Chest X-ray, AP view. Patient: 50 years old, sex M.
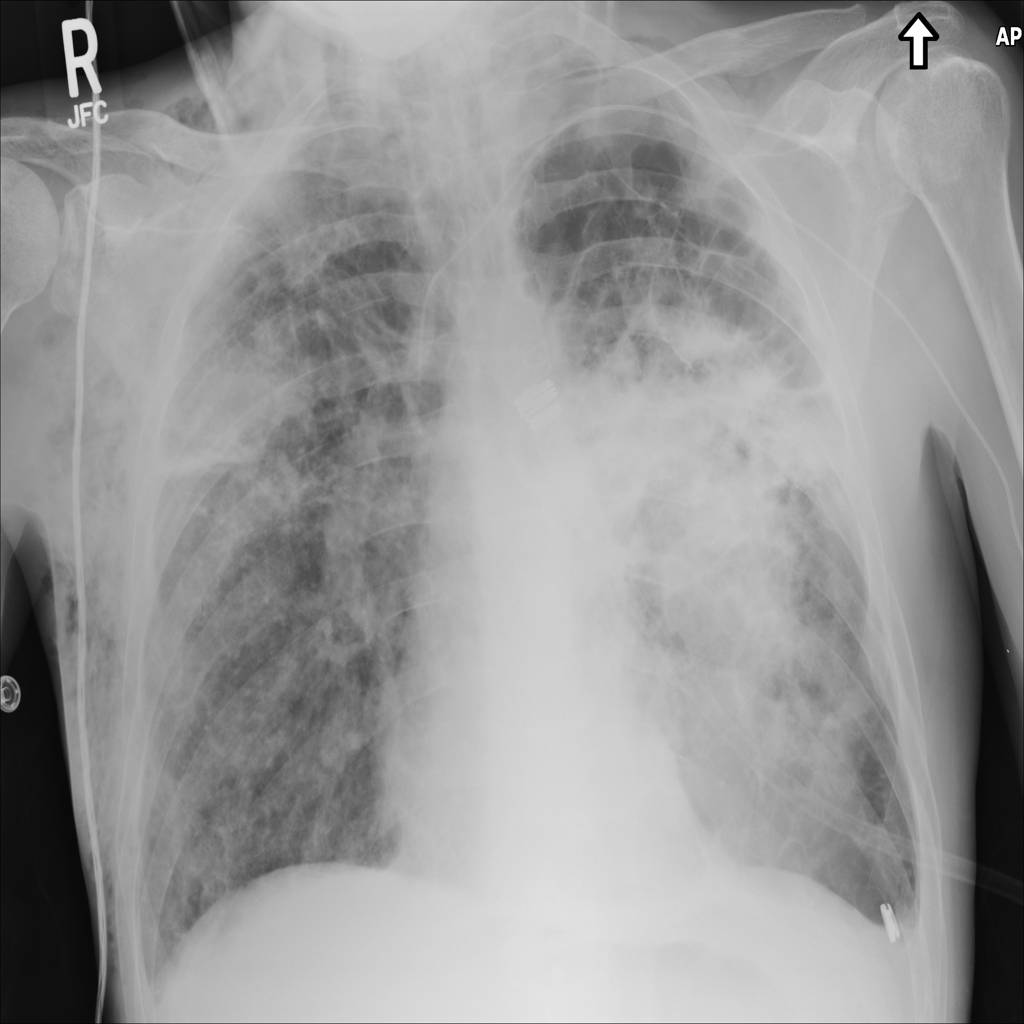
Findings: Effusion, Emphysema, Fibrosis, Mass, Nodule